Question: I am getting the following exception
'''
geb.waiting.WaitTimeoutException at ApprovalChannelSpec.groovy:40
Caused by: org.codehaus.groovy.runtime.powerassert.PowerAssertionError at ApprovalChannelSpec.groovy:40
'''
A more details can be found below:

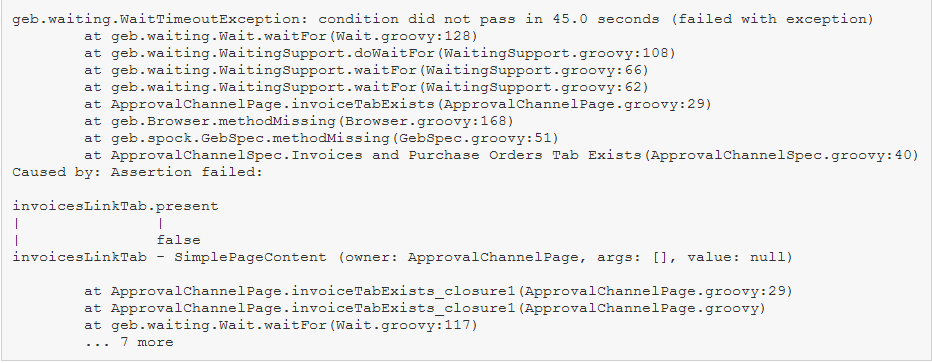
Answer: It means that you have a condition that did not happen within the allotted time. In your case it looks like it is waiting for 45 seconds for the invoices link tab to be present, but it never shows up.
The docs for the 'waitFor' method specify this <URL>:
> Invokes the given block every retryInterval seconds until it returns a
true value according to the Groovy Truth. If block does not return a
truish value within timeout seconds then a WaitTimeoutException will
be thrown. If the given block is executing at the time when the
timeout is reached, it will not be interrupted. This means that this
method may take longer than the specified timeout. For example, if the
block takes 5 seconds to complete but the timeout is 2 seconds, the
wait is always going to take at least 5 seconds.If block throws any Throwable, it is treated as a failure and the
block will be tried again after the retryInterval has expired. If the
last invocation of block throws an exception it will be the cause of
the WaitTimeoutException that will be thrown.